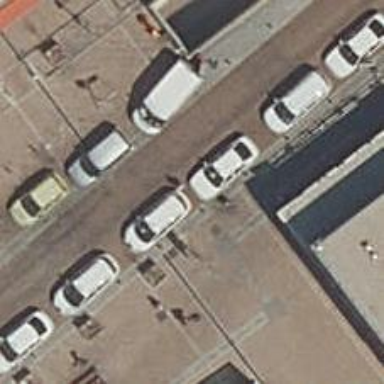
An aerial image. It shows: Taxi stand.